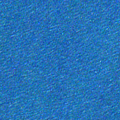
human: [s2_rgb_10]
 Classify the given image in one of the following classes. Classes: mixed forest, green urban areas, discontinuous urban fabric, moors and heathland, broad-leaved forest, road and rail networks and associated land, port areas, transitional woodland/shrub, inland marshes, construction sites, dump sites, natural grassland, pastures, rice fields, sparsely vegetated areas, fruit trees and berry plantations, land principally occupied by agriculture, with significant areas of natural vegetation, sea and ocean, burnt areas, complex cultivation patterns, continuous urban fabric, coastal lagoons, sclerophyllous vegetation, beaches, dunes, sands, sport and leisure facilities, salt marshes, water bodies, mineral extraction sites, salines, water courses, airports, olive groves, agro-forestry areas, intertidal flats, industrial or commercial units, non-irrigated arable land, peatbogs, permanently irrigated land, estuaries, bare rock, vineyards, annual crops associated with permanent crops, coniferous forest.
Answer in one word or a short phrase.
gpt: sea and ocean